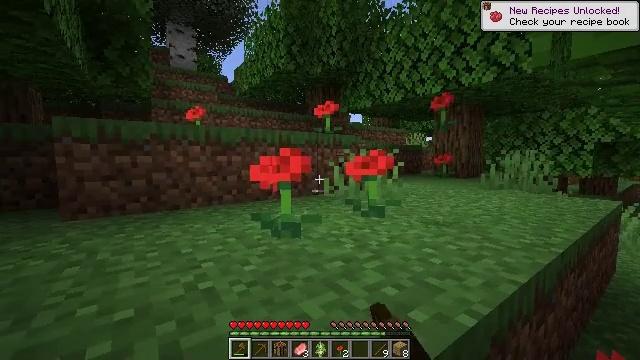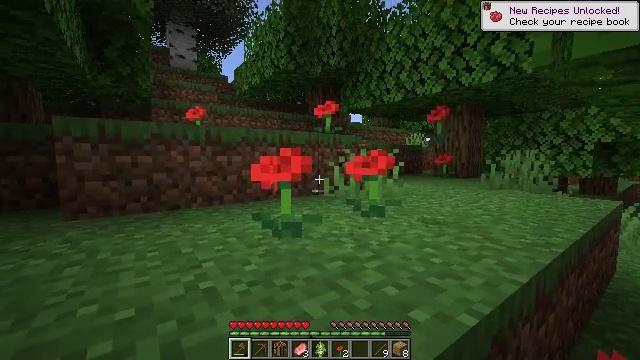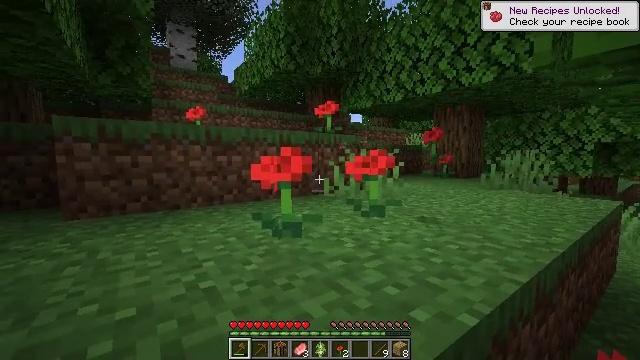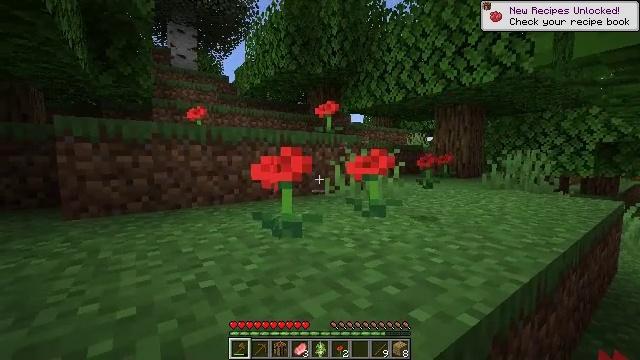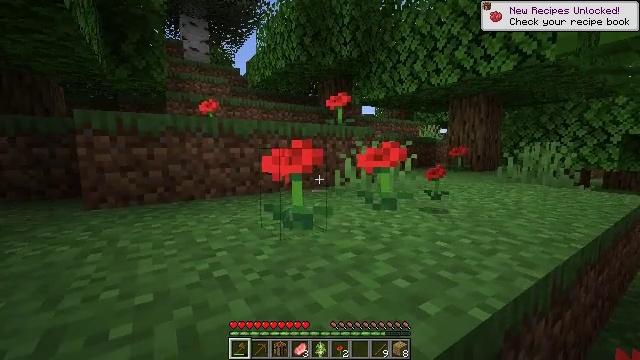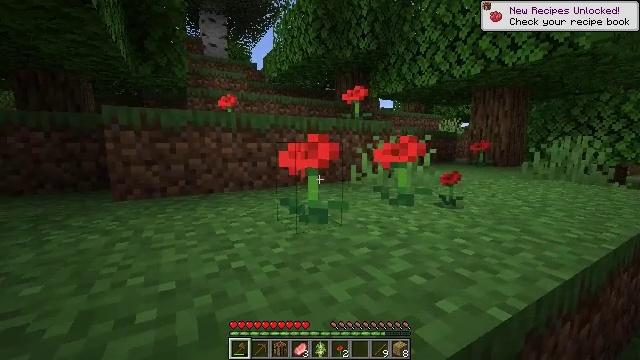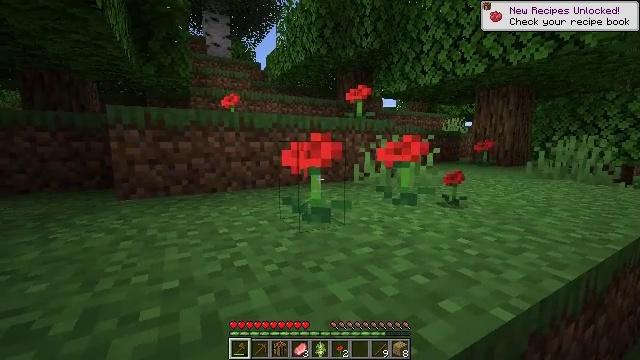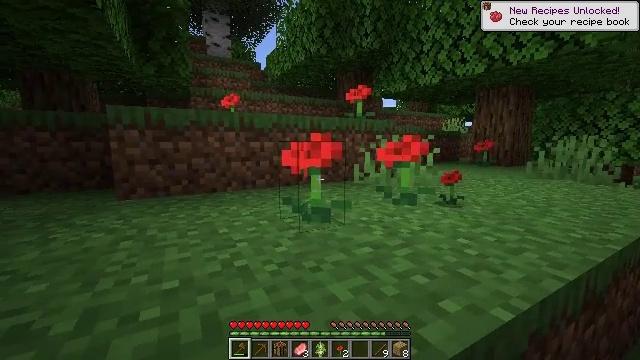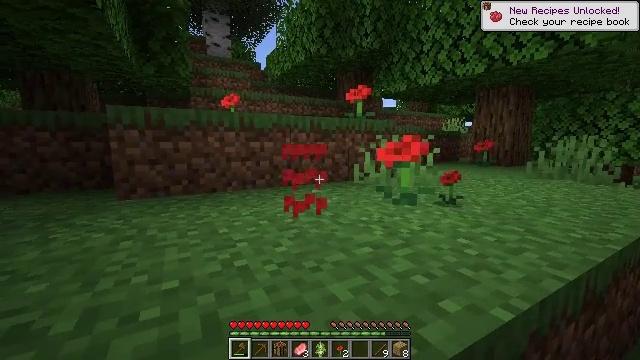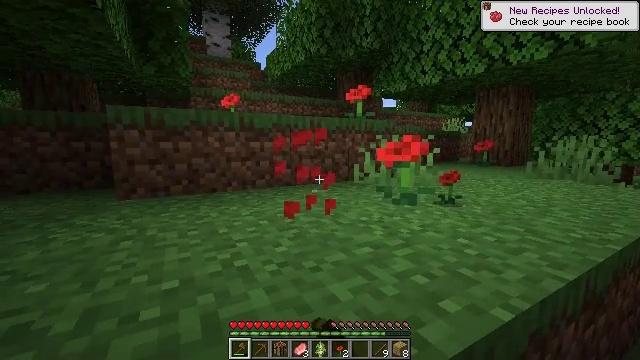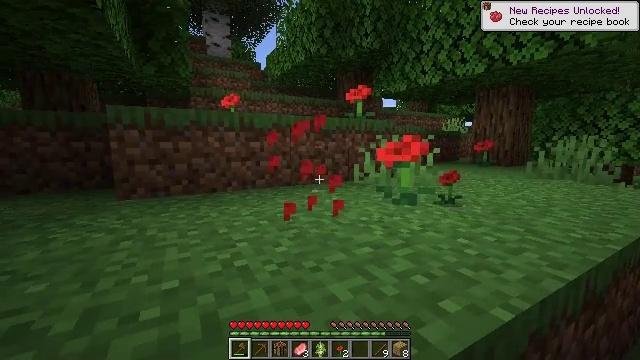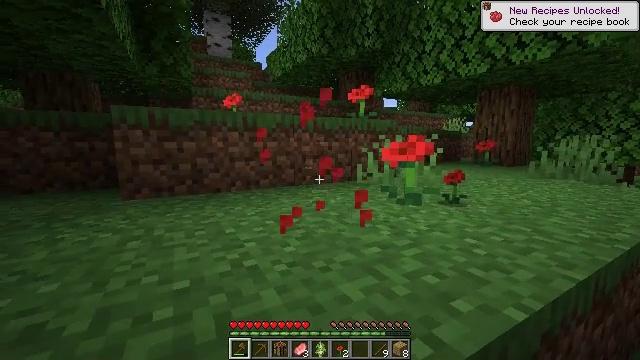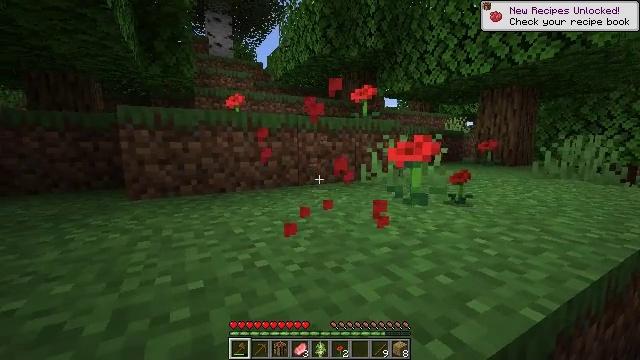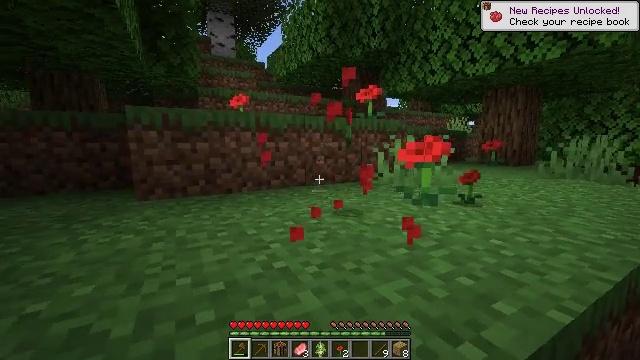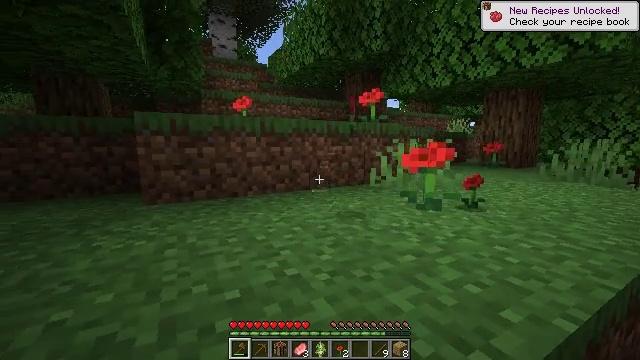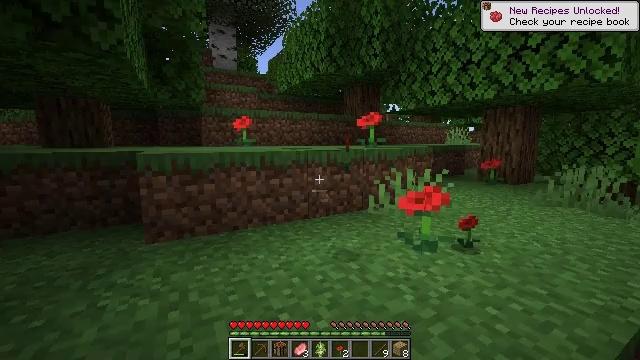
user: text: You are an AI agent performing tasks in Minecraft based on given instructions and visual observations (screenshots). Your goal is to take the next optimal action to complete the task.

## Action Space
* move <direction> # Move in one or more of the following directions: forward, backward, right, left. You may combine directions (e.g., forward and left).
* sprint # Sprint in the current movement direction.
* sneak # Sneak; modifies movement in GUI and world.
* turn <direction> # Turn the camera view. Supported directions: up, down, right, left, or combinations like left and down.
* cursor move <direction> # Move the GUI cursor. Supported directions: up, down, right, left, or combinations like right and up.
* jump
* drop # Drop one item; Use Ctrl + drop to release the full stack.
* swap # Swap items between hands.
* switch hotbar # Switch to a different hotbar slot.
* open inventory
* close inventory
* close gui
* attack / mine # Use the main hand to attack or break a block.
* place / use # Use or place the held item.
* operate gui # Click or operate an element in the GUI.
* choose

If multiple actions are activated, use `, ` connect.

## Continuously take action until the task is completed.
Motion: motion action
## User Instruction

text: Collect the poppy by clicking on it.
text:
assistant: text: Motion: attack / mine
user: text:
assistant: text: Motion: no_op
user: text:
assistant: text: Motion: no_op
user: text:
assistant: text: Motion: turn left and down
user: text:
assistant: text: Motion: turn left and down
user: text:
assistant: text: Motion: no_op
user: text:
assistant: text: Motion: no_op
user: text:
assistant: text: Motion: attack / mine
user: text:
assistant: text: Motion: attack / mine
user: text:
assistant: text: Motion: attack / mine
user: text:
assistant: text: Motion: move left
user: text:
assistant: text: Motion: move forward and move left
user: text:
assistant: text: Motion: move forward and move left
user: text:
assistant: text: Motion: move forward, jump
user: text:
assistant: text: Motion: move forward, jump
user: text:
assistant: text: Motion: move forward, jump
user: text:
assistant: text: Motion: move forward, jump
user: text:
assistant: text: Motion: move forward, jump
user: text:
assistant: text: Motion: move forward, jump
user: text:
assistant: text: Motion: move forward, jump
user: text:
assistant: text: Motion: move forward, jump
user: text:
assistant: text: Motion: move forward
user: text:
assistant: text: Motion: move forward
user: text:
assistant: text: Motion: move forward
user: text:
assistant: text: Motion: move forward
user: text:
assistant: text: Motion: move forward
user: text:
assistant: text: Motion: move forward
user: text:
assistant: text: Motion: move forward
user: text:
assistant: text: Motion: move forward
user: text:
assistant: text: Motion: move forward